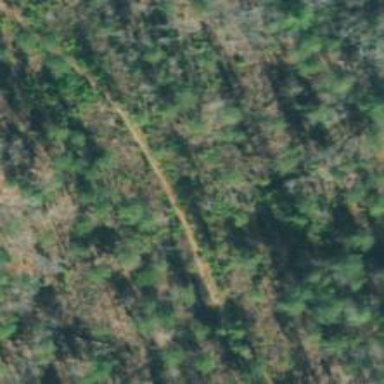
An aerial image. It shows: Path.